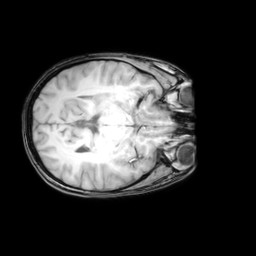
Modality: T1w
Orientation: axial
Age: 22
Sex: female
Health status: healthy
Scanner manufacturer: philips
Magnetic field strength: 3 T
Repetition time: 0.012 s
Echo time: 0.0037 s